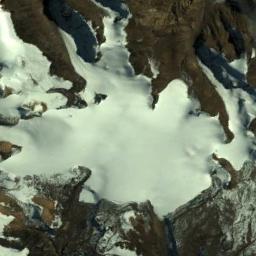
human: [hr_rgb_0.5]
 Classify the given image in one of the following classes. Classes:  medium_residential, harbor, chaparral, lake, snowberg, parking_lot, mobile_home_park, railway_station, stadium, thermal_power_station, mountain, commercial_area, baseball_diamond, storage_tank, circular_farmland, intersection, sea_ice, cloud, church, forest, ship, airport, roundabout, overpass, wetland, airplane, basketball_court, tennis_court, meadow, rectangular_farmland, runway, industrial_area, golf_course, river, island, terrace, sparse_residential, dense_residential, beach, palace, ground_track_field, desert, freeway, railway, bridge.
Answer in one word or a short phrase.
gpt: snowberg